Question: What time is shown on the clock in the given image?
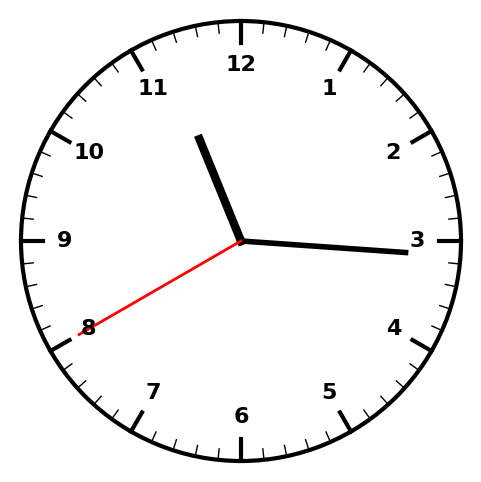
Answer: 11:15:40